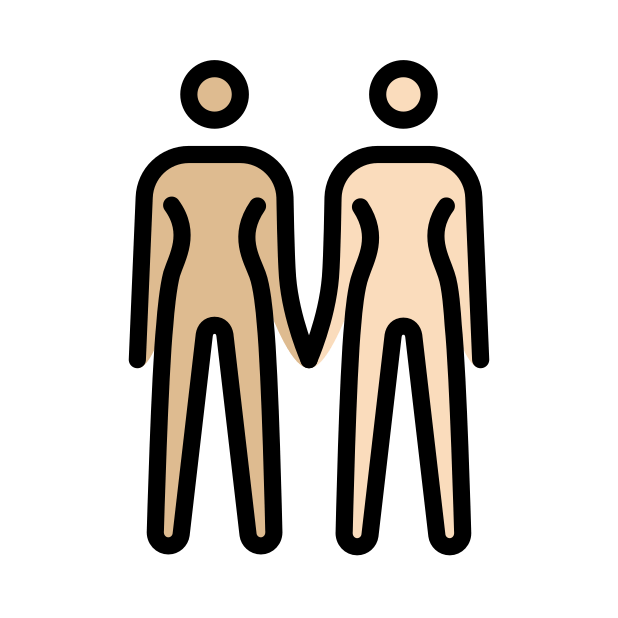
women holding hands: medium-light skin tone, light skin tone